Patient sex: M
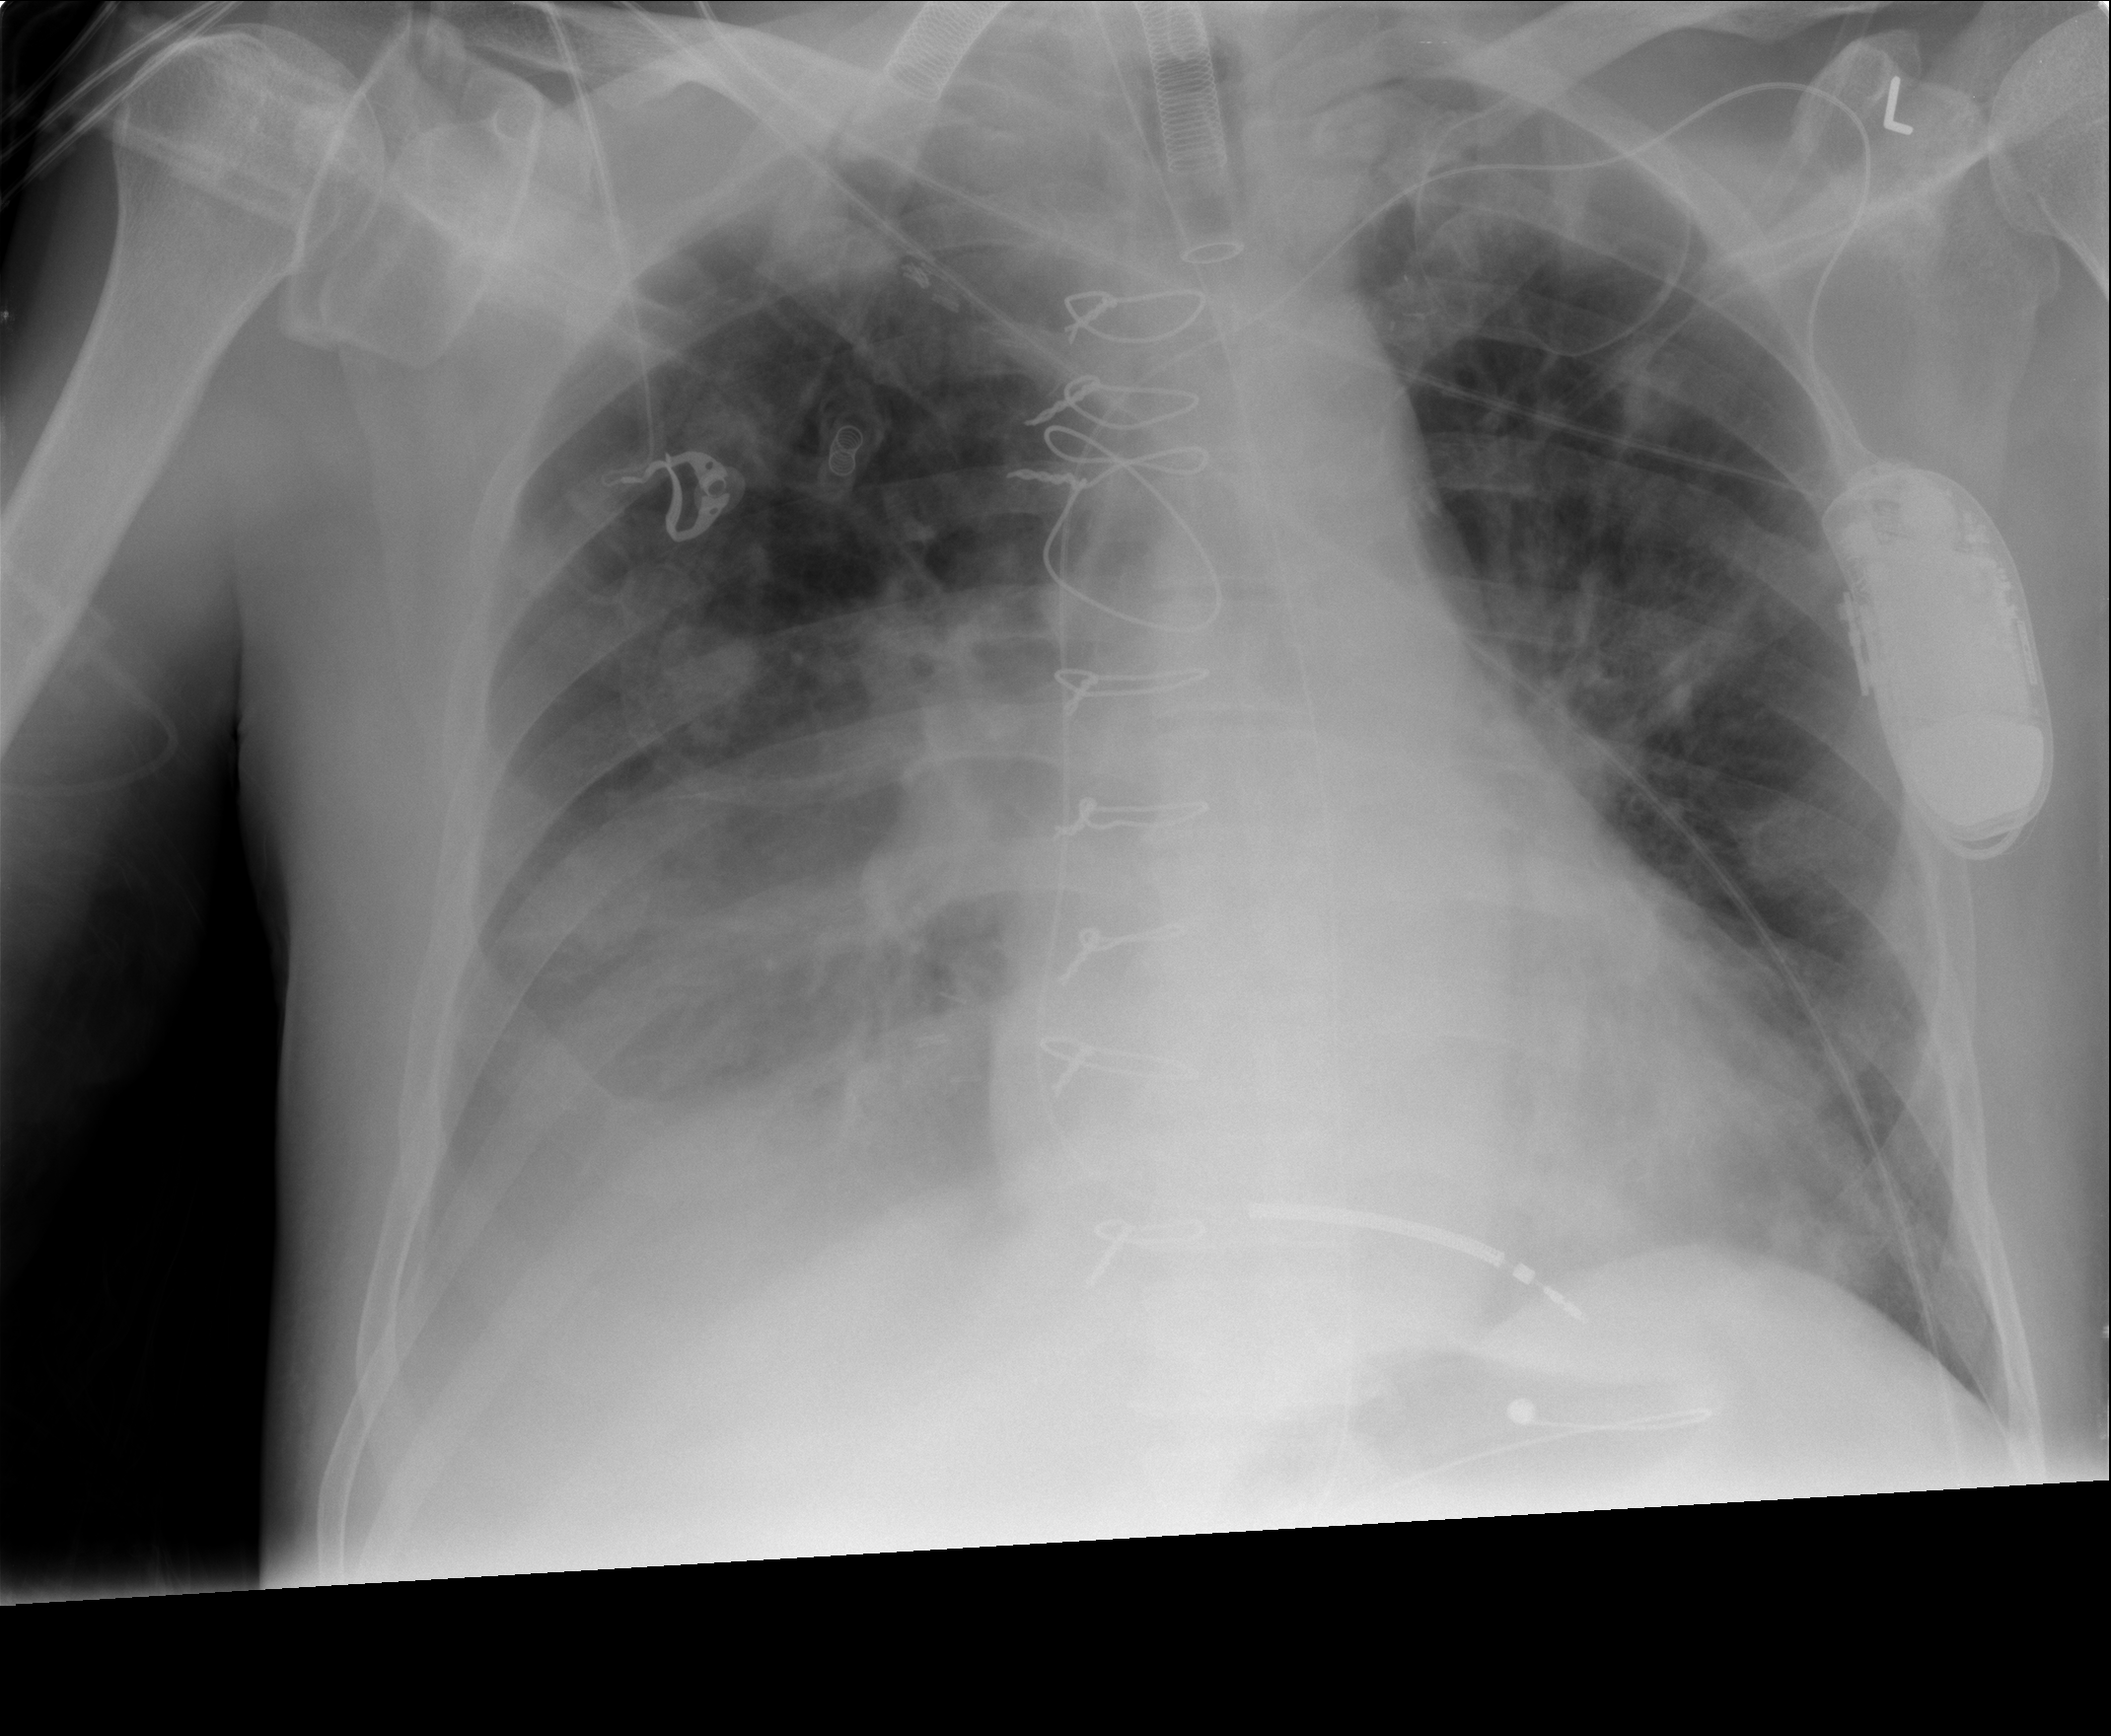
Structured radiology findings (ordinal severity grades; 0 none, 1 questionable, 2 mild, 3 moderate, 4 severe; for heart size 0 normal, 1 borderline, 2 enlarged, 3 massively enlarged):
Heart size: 2
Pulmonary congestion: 2
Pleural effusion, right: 3
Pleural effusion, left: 0
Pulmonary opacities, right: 0
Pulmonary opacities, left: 0
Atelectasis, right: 2
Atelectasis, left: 0